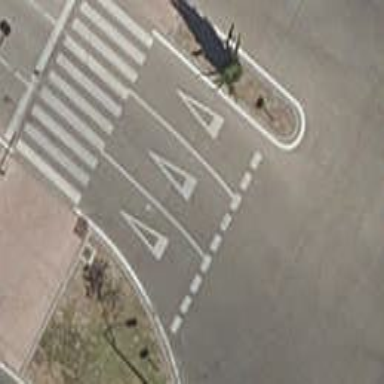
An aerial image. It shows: Road with "give way" sign.